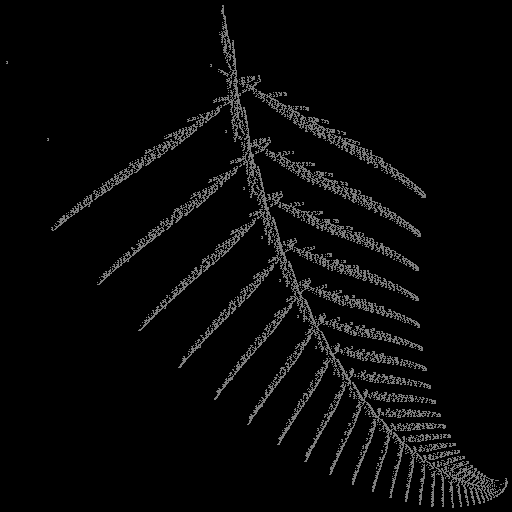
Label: deerfern